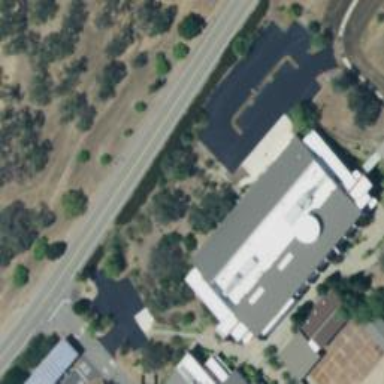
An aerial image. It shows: College building.